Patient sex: M
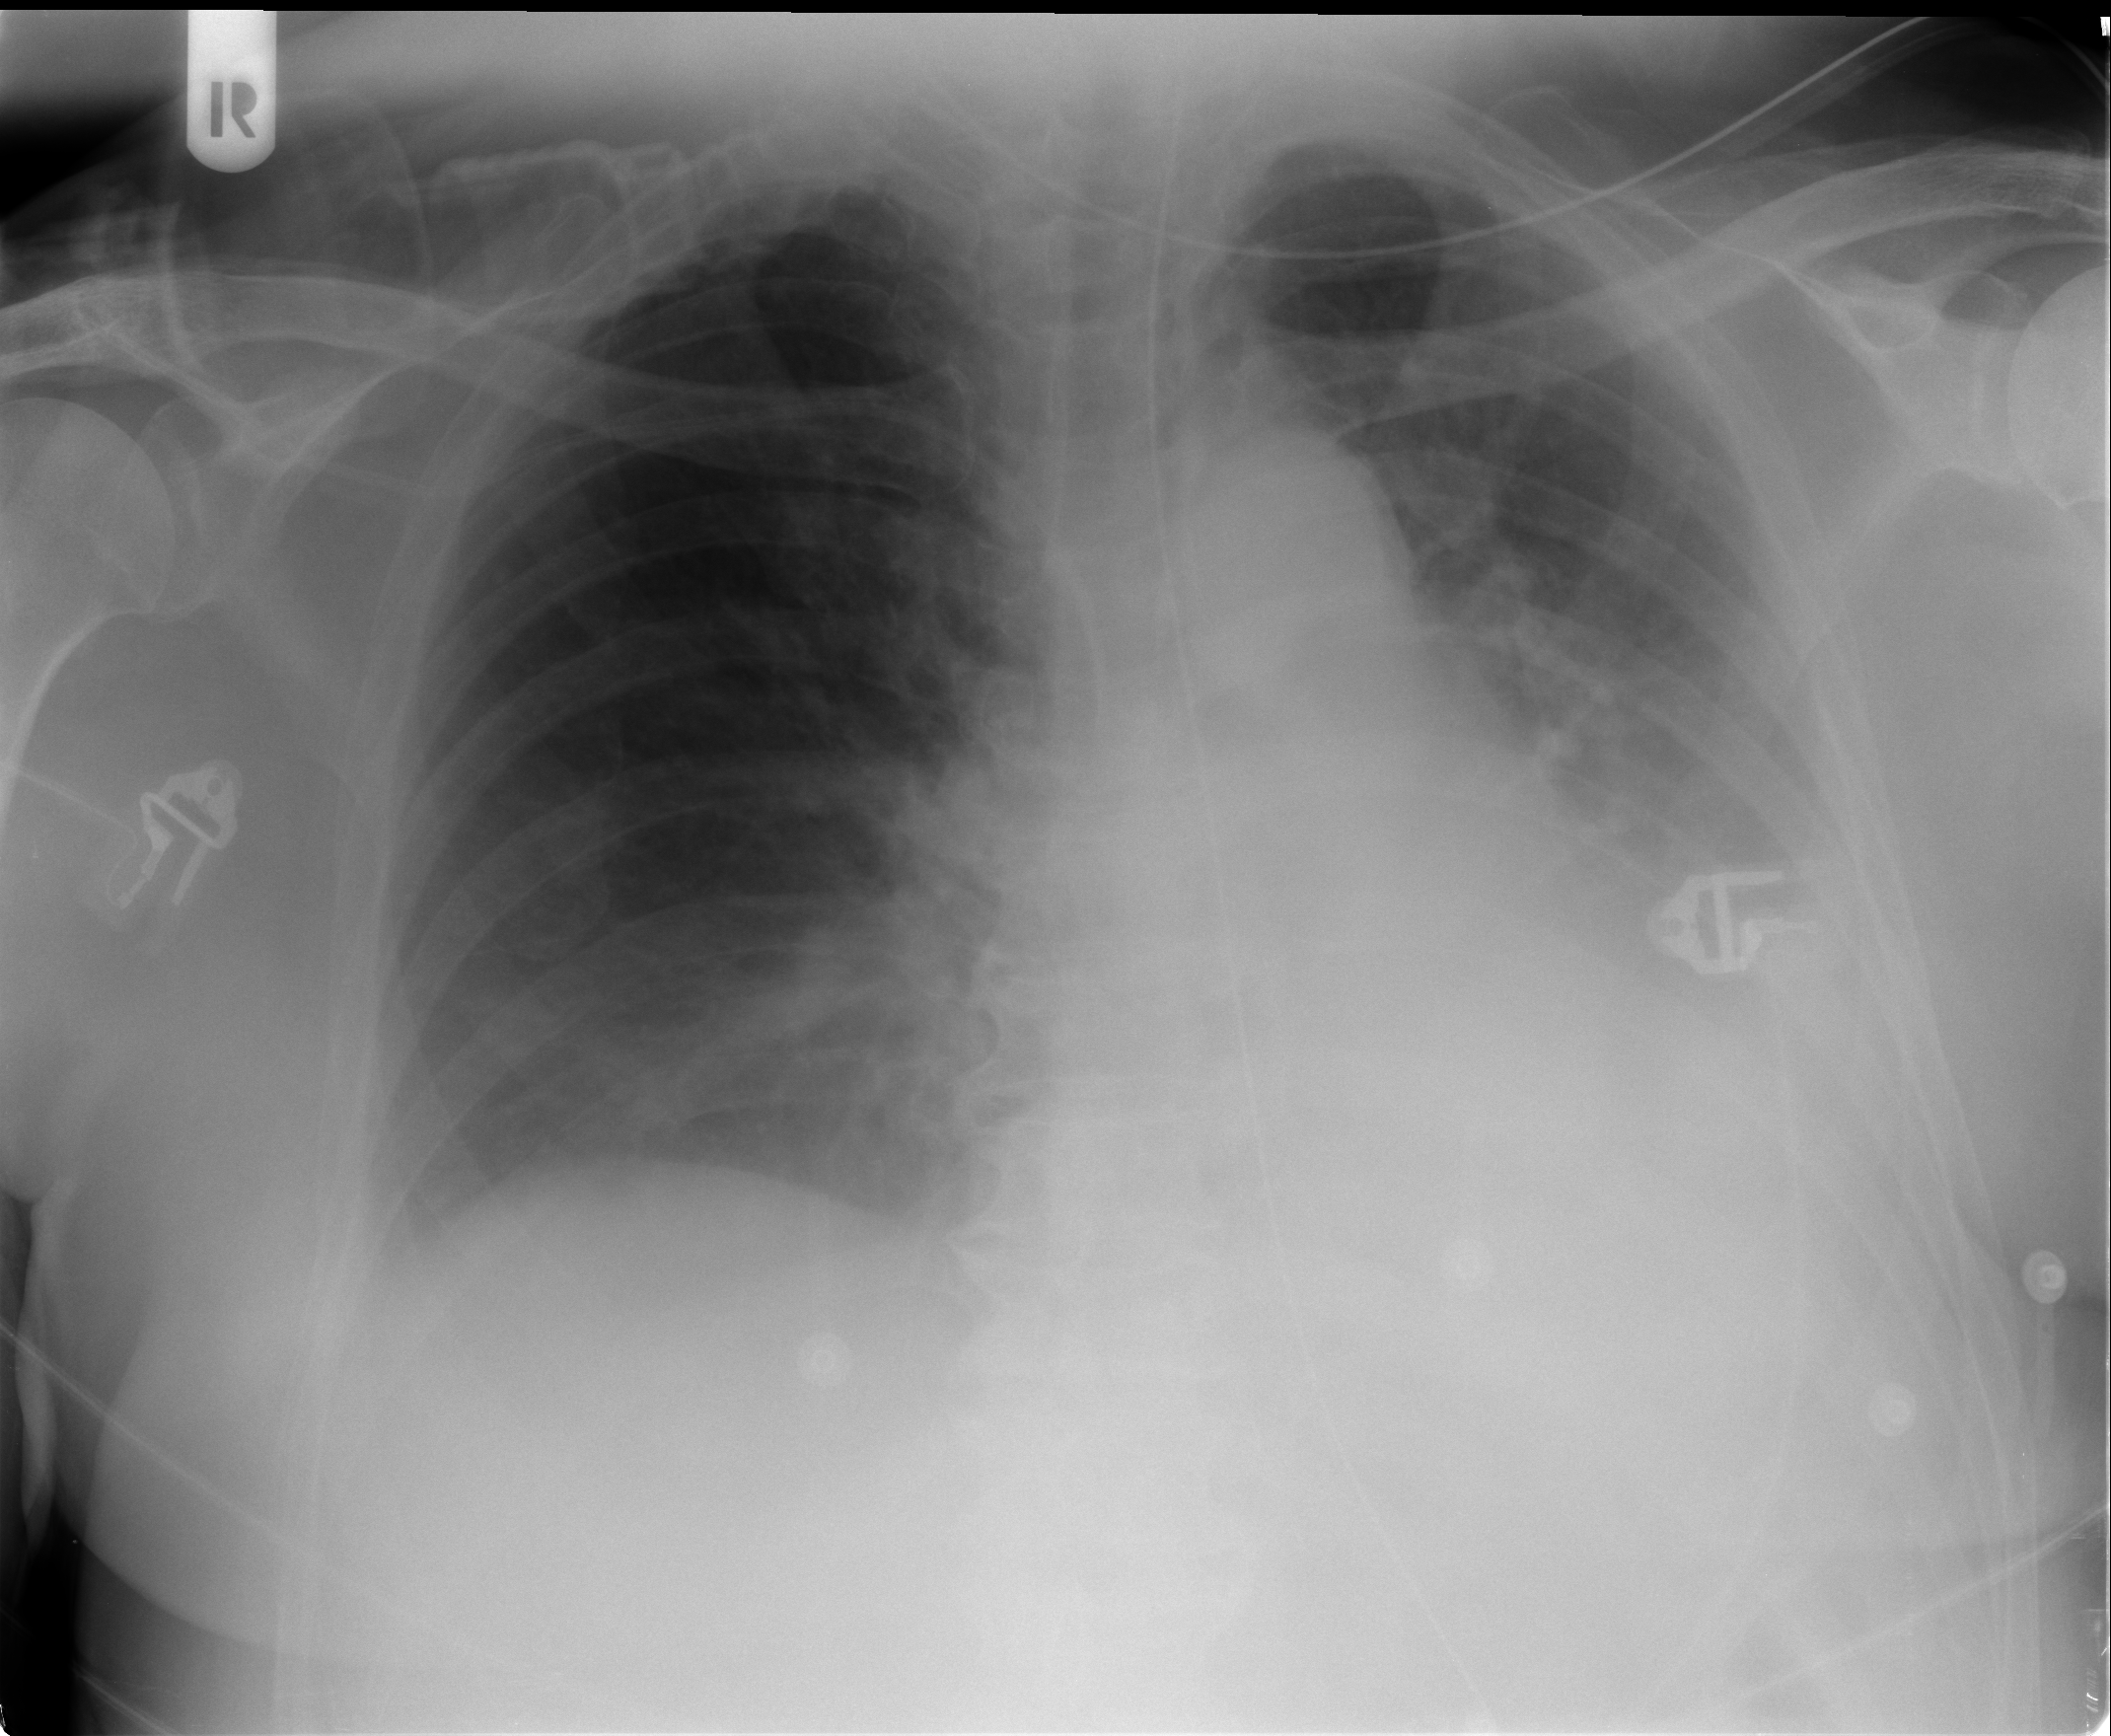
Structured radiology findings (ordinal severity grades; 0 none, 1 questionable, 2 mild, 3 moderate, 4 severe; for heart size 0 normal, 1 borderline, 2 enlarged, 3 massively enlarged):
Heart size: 0
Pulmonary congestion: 2
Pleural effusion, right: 0
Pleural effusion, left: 0
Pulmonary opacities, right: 0
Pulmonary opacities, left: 2
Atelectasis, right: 2
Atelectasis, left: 2